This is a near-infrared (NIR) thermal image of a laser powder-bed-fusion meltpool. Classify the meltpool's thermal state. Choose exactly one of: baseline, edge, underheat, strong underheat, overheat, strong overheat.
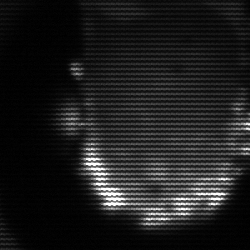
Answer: baseline